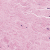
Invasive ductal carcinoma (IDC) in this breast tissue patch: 0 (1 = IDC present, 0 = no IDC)